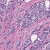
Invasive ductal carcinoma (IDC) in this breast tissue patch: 0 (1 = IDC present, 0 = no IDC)